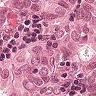
Metastatic tissue present: yes